Interaction volume radius: 5 \u00c5
Interaction volume height: 15 \u00c5
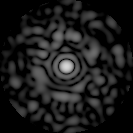
Disorder parameter: 0.8591